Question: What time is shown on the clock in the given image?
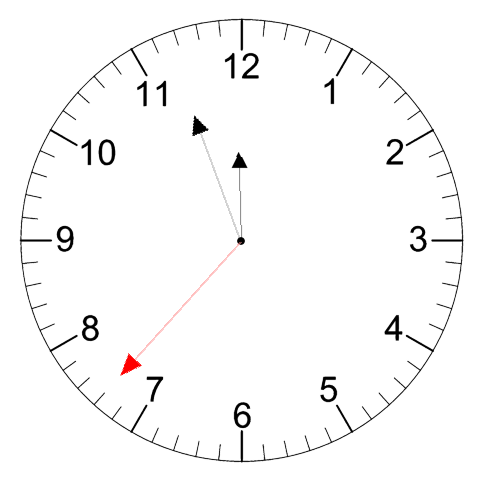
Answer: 11:56:37